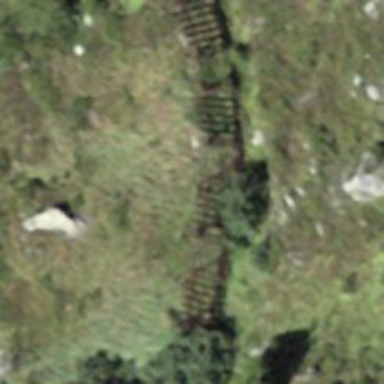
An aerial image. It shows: Snow fence that is man-made.